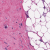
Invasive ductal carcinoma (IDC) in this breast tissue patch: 0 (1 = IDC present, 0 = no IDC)